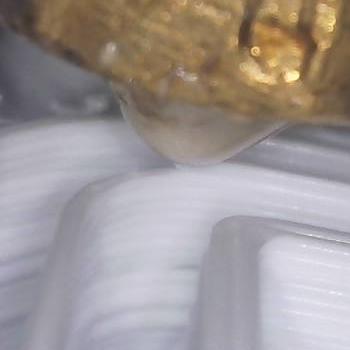
Flow rate: 84%